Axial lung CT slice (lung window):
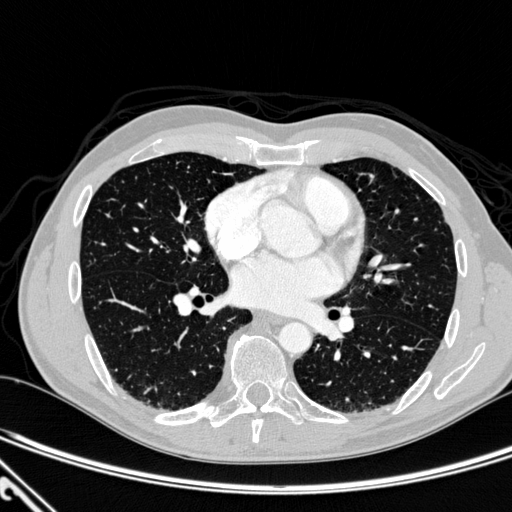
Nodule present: no